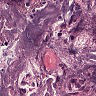
Metastatic tissue present: no